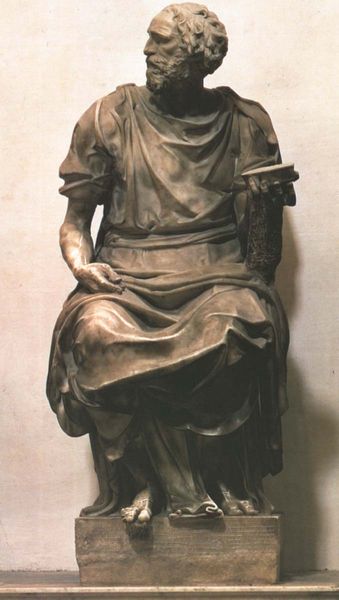
Titel: Figurengruppe
Künstler: Giovanni Angelo Montorsoli
Standort: Florenz, S. Lorenzo (EU - I - Toskana)
Schlagwörter: dunkel, fuß, hand, kopf, mann, schatten, umhang, weiß, sitzen, braun, grau, licht, marmor, mund, nase, ohr, profil, stirn, blick, tuch, bart, arm, arme, augen, falten, gesicht, leinen, schale, sockel, stein, hände, porträt, gewand, haare, sitzend, kinn, locken, rechts, renaissance, skulptur, statue, füße, romantik, sitzt, metall, sandalen, bronze, plastik, schoß, knie, zehe, still, foto, fotografie, barfuss, gefäß, messing, antike, denken, kupfer, schachtel, sitzfigur, rom, toga, sitzender, klassik, grieche, haltend, römisch, hieronymus, gewnad, bromze, om, e, ch, 1850, figur römisch, mann sitzt rechts toga, ueberlegt